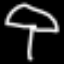
Label: mushroom